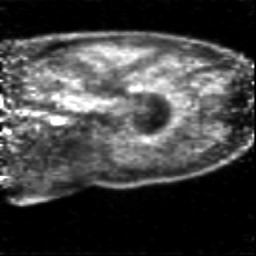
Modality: PET
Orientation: sagittal
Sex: male
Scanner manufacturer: siemens